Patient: sex M, age 72
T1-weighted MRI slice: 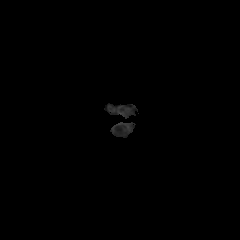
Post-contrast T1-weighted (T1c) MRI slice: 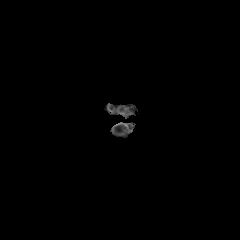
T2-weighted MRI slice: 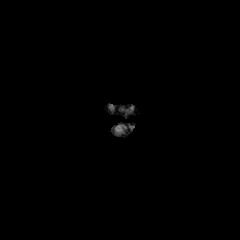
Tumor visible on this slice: no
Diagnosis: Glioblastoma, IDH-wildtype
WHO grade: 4